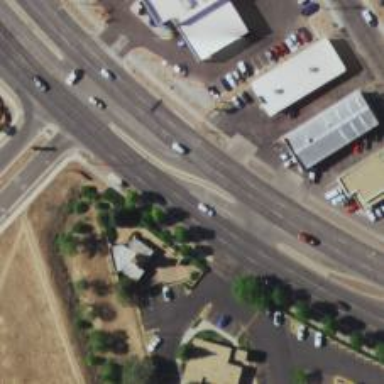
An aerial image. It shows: Road marking featuring gore chevron.